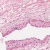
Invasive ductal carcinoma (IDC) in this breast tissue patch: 0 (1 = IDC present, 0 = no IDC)